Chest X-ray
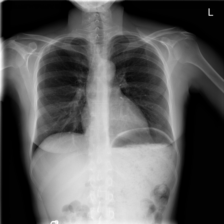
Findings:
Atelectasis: negative
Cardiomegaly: negative
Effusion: negative
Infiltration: negative
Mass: negative
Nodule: negative
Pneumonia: negative
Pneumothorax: negative
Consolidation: negative
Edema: negative
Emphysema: negative
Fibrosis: negative
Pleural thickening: negative
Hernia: negative